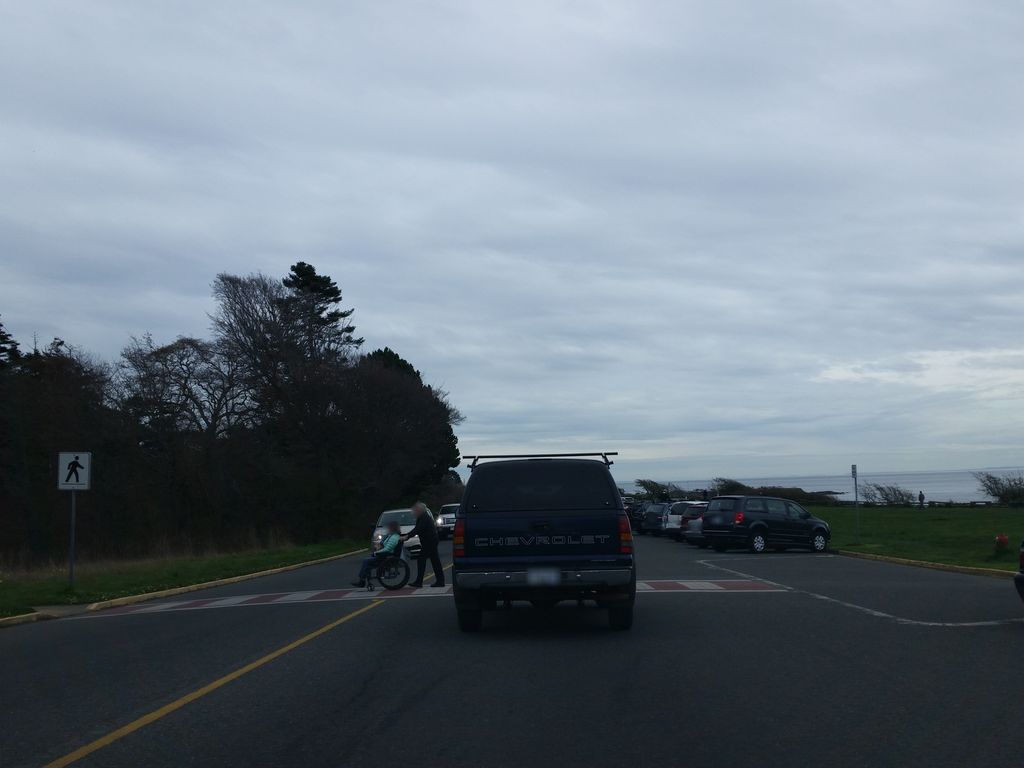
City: victoria